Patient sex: M
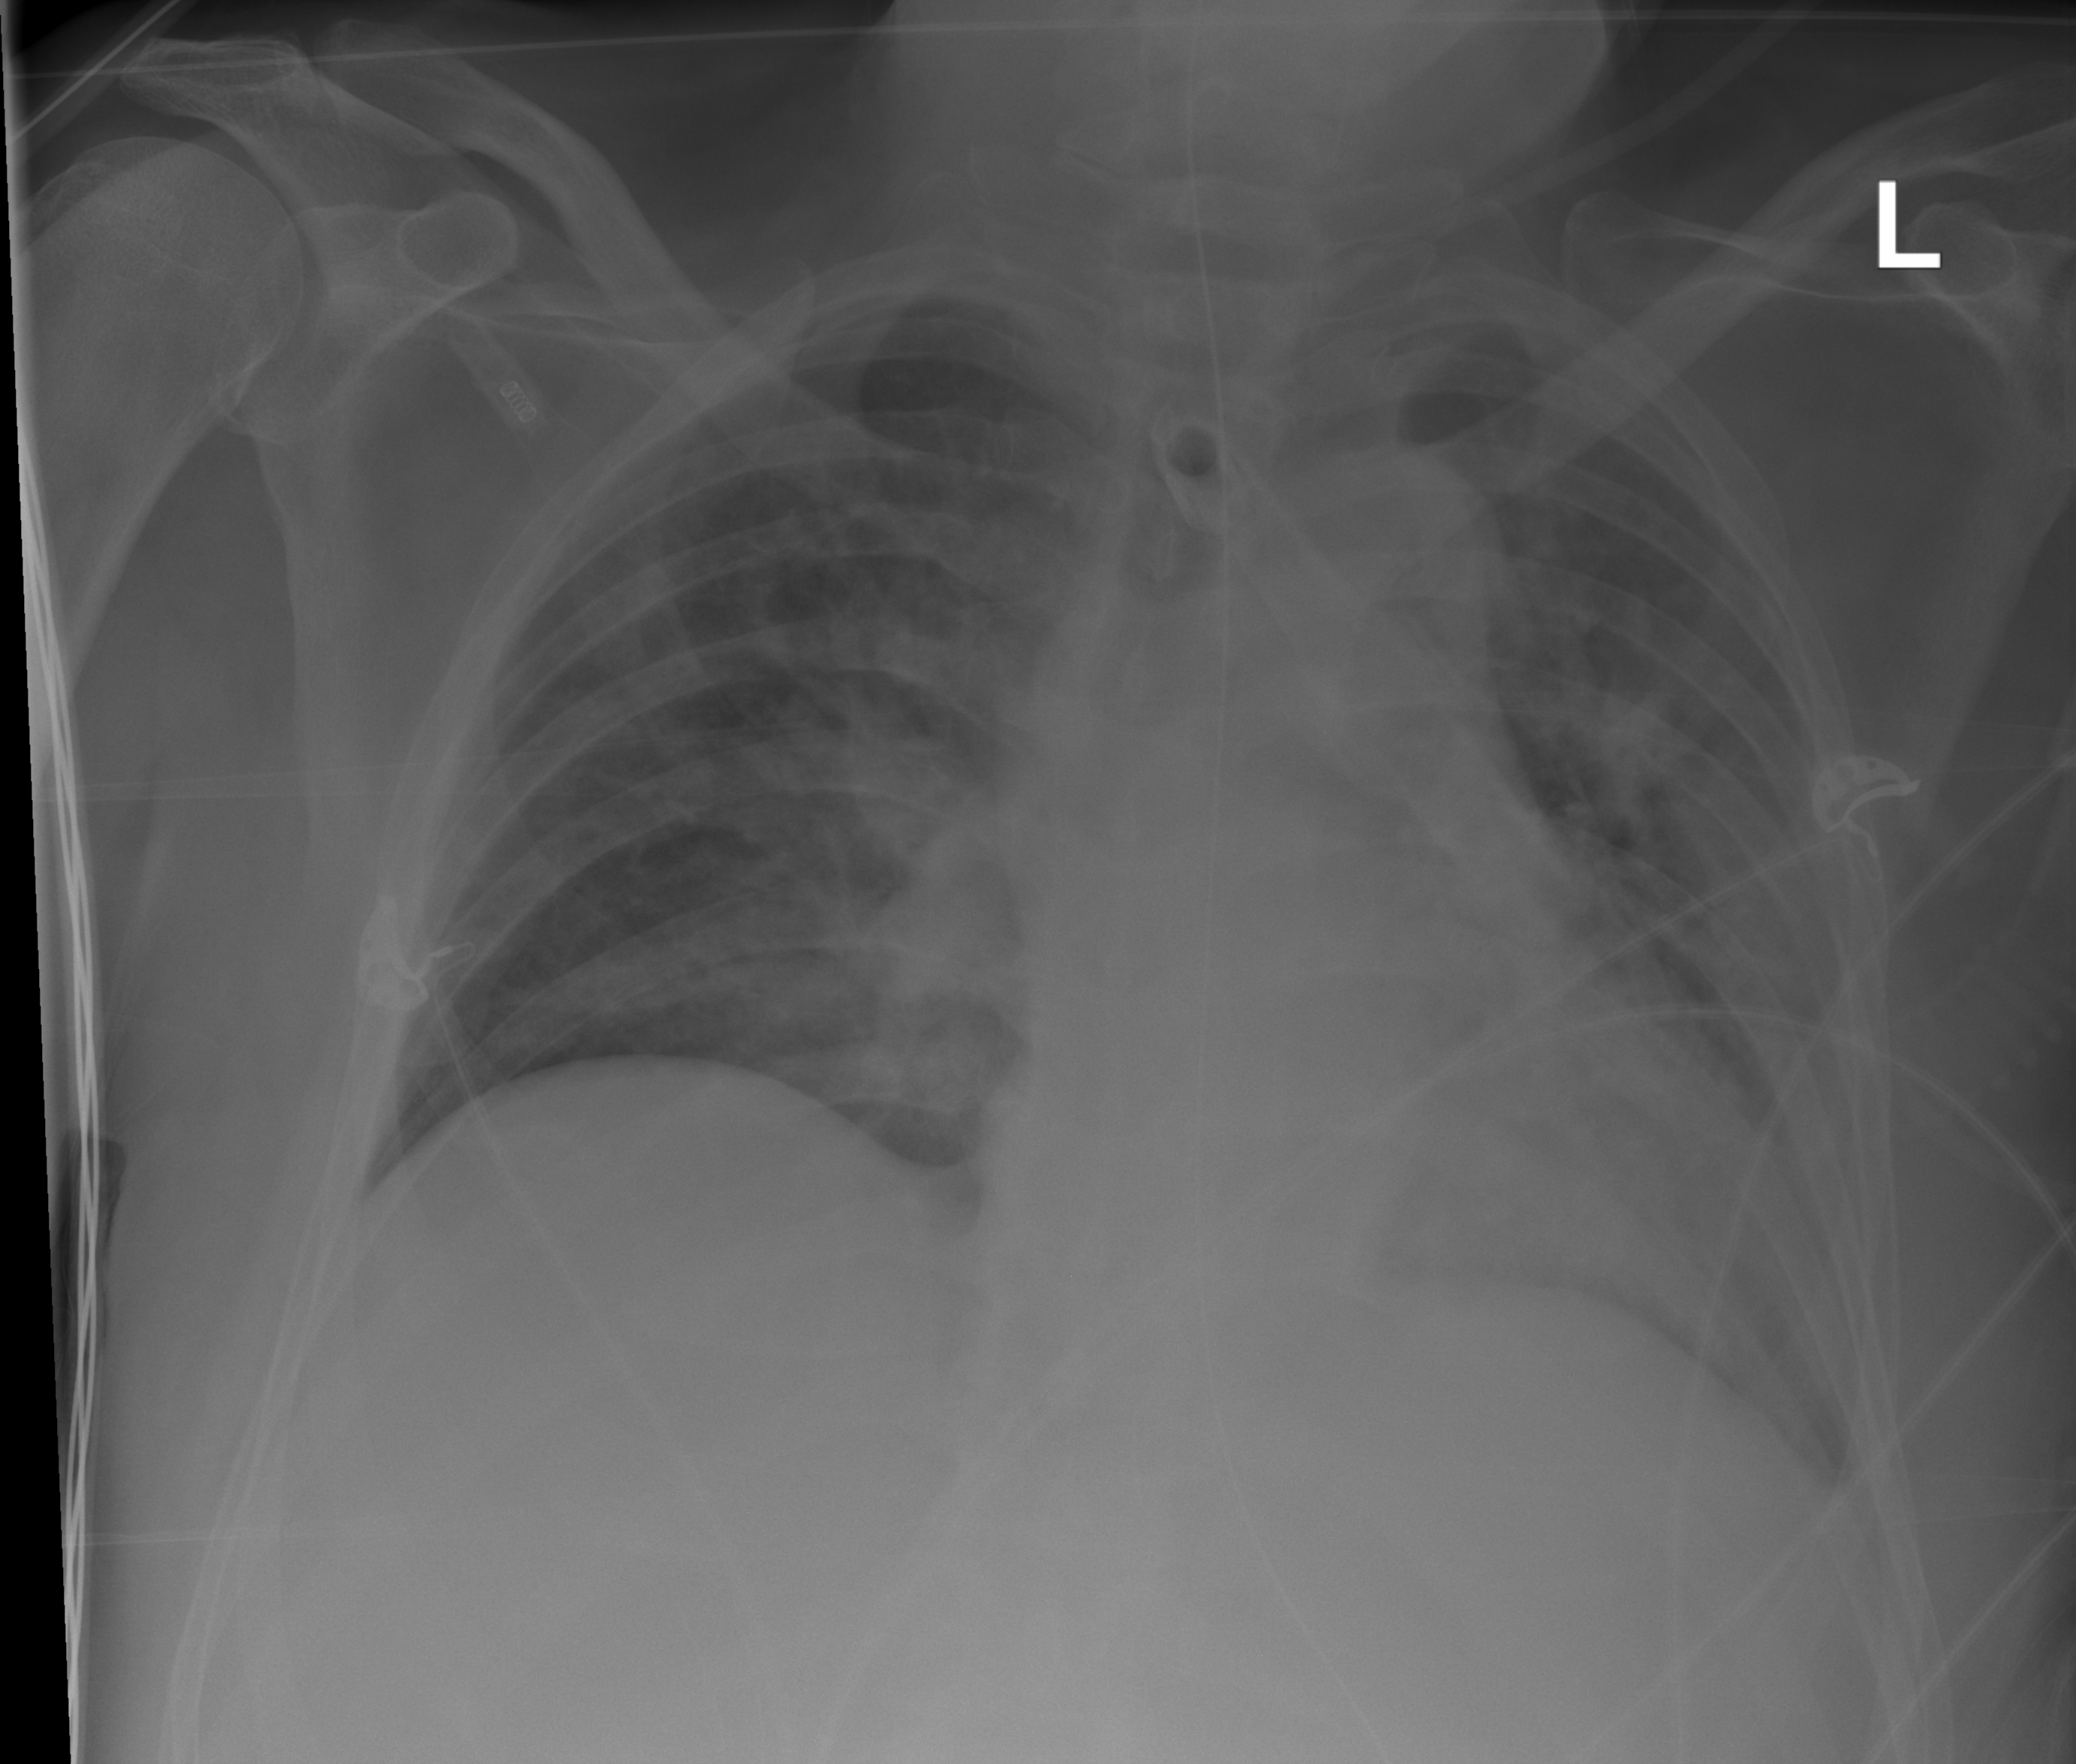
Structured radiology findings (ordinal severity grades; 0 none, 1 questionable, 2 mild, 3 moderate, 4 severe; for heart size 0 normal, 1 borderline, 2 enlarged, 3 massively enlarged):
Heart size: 1
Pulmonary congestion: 2
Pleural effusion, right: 1
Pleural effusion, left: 2
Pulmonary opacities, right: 2
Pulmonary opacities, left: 2
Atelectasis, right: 2
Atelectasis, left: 2